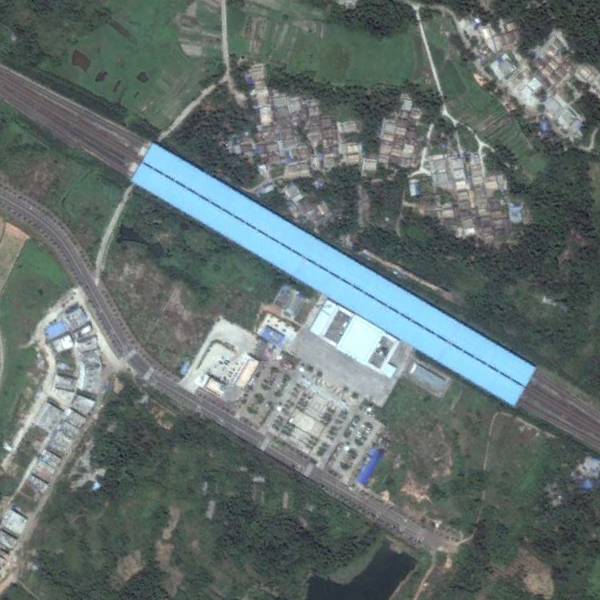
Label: RailwayStation